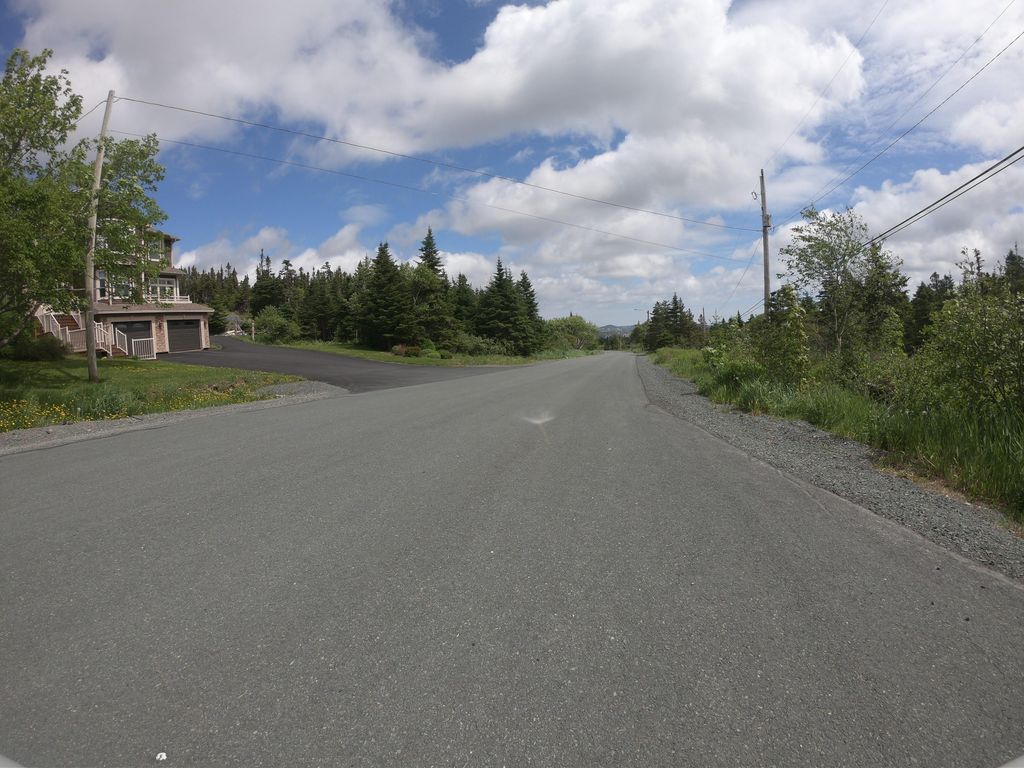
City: st_johns